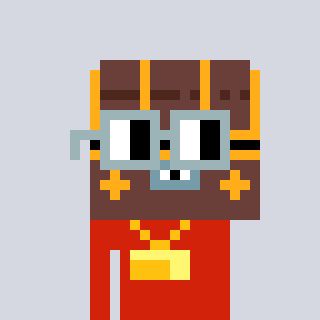
a pixel art character with square dark gray glasses, a treasure chest-shaped head and a red-colored body on a cool background